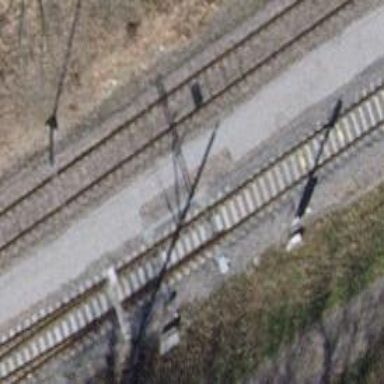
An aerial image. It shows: Railway switch.